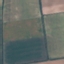
Land use / land cover: AnnualCrop